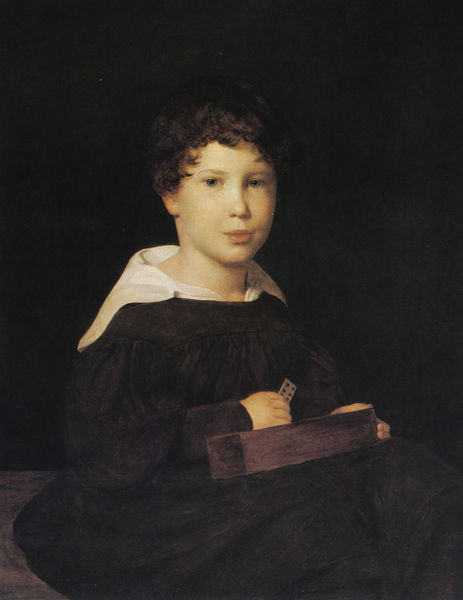
Titel: Bildnis des Sohnes des Ehepaares Werner
Künstler: Ferdinand Georg Waldmüller
Standort: Linz
Institution: Neue Galerie der Stadt Linz
Schlagwörter: dunkel, gemälde, hand, haut, kopf, schatten, weiß, mädchen, ocker, sitzen, braun, finger, frisur, grau, haar, hell, hintergrund, holz, kleid, licht, mund, nase, ohr, schwarz, blick, rot, hemd, jung, arm, augen, blass, falten, gesicht, halten, kleidung, kragen, stein, ärmel, bildnis, hals, portrait, porträt, dunkelheit, gewand, haare, kutte, sitzend, kind, blas, frontal, kontrast, lippen, locken, rosa, lila, violett, klein, spielen, robe, metall, faltenwurf, junge, schoß, kniestück, punkte, spiel, vier, knabe, buch, kreuz, bub, schlicht, lockig, uniform, faust, kiste, schachtel, dunkler hintergrund, sitzfigur, kasten, jüngling, portät, zahl, messdiener, ministrant, blickkontakt, spiele, montur, schlüssel, sechs, kästchen, spielzeug, attribut, bube, domino, dominospiel, dominostein, doninostein, kastenm, klien, kolz, rezipient, scheinen, schlüsse, schlüsselbart, spielstein, btaun, schachtek, dunkles gewand